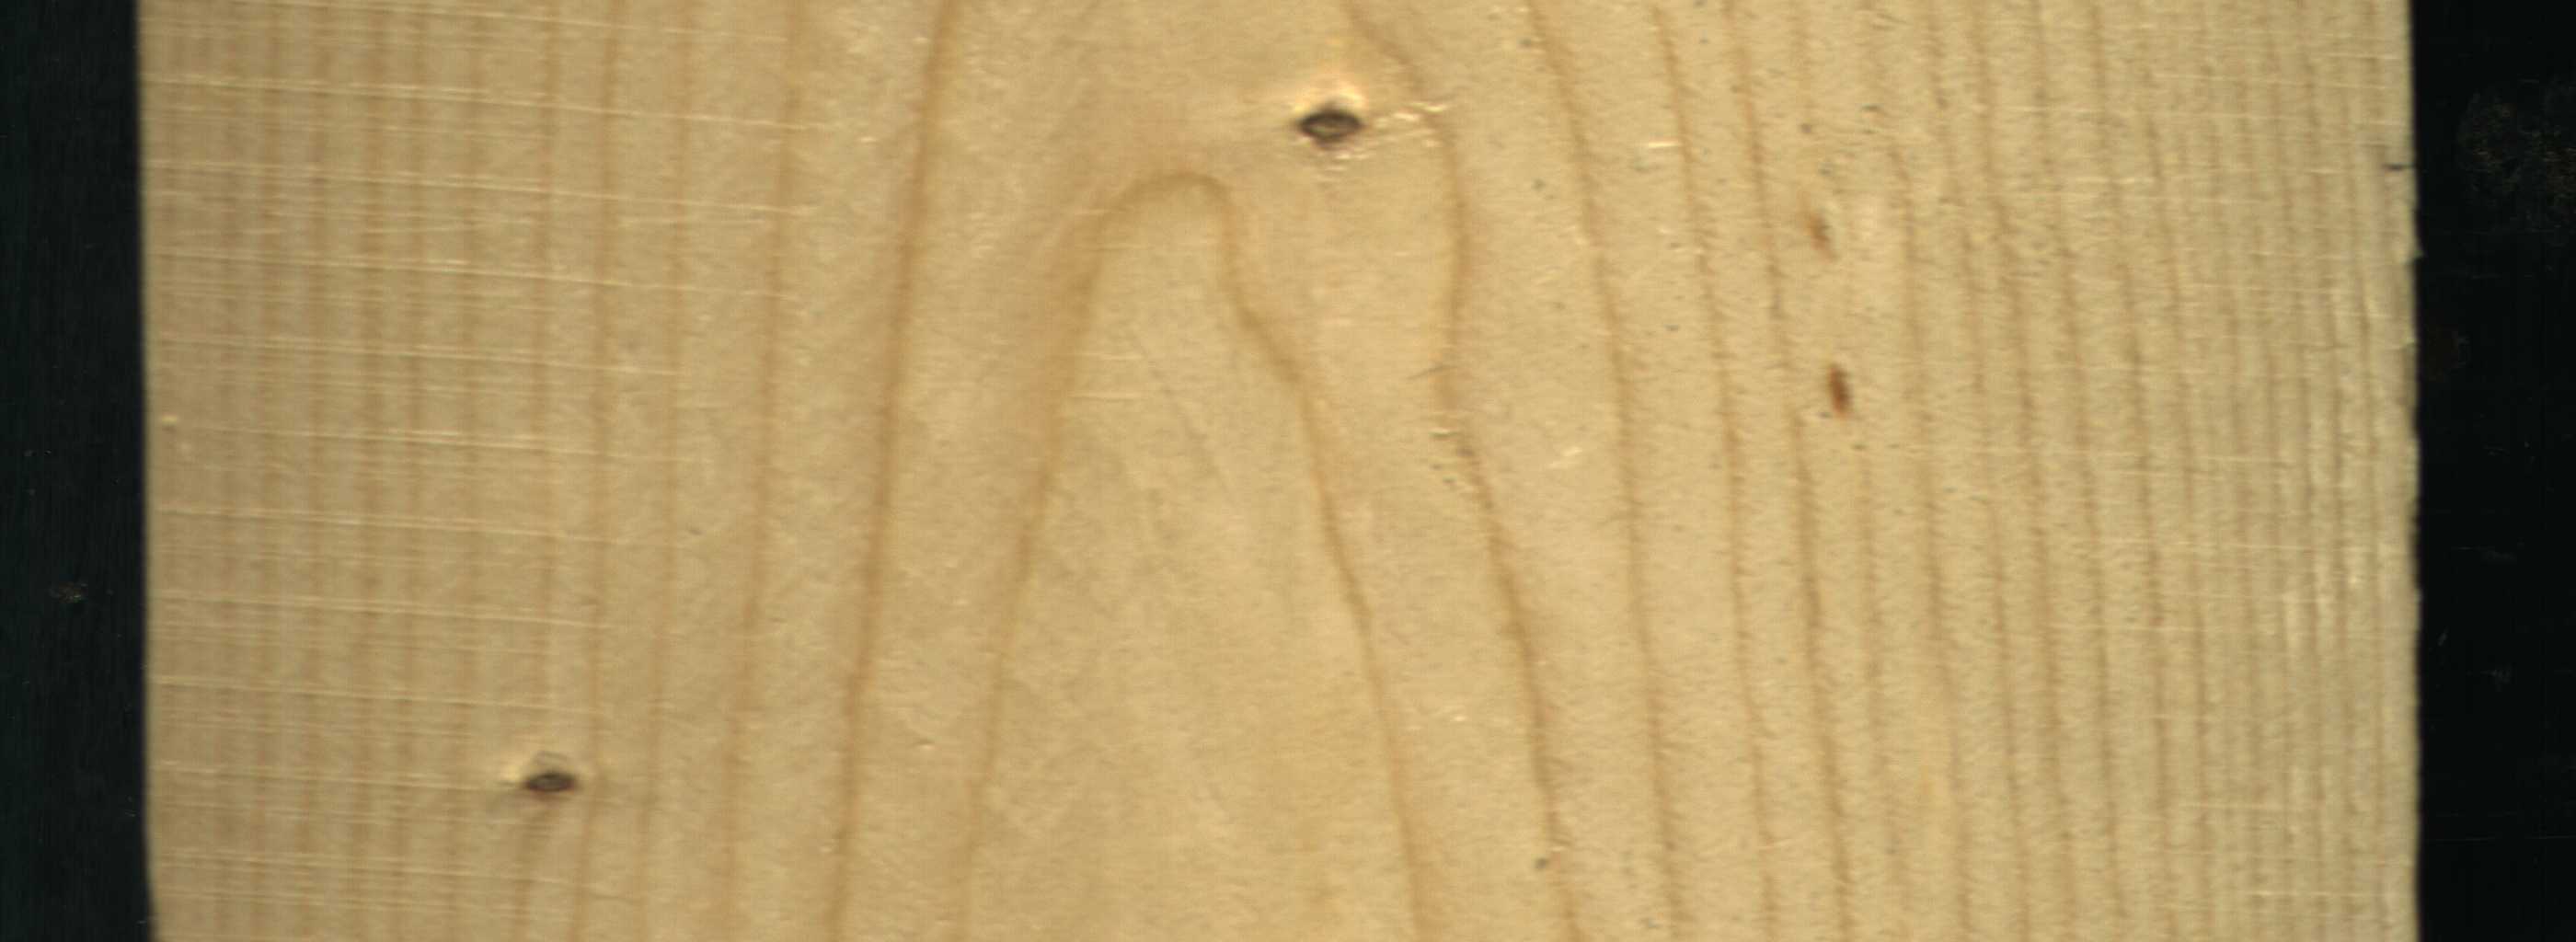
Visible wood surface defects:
Dead_Knot
Live_Knot
Live_Knot